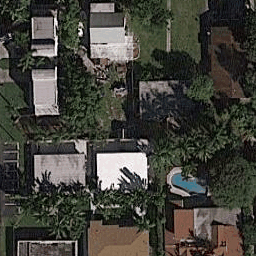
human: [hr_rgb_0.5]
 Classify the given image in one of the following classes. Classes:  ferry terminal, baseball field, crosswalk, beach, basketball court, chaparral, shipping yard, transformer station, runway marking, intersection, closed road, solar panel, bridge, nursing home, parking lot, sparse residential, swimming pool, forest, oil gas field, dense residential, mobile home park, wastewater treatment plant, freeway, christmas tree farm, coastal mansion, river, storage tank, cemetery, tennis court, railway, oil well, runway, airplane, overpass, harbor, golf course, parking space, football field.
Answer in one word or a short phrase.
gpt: coastal mansion